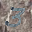
Label: 3